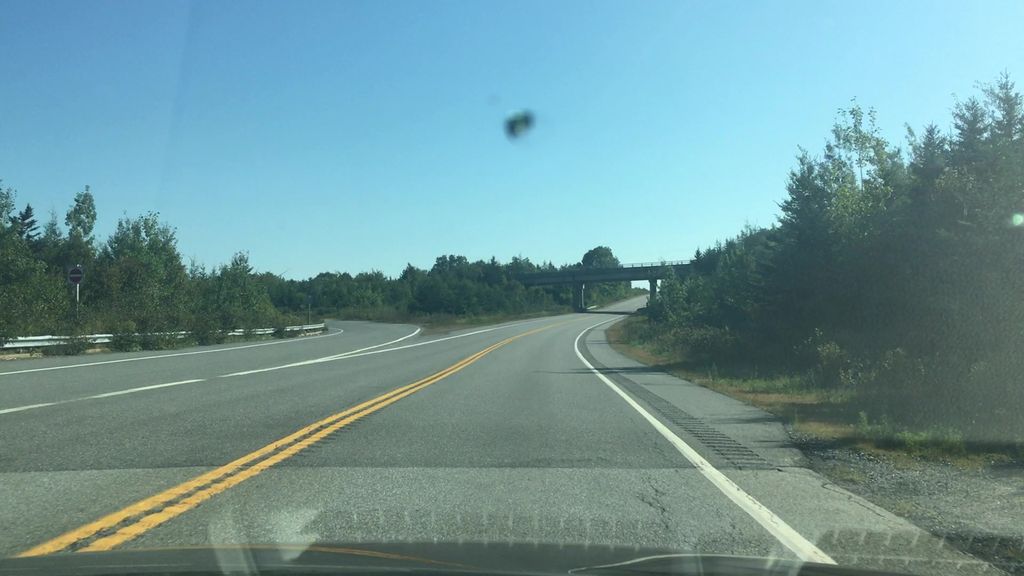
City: halifax